Question: I need a custom slider something like below
I need to start my slider after some padding, and need same padding after slider reaches end i.e;slider value 100, by filling same maximum and minimum track image of slider even in this padding area as shown in the above image.
In other words Slider has to start virtually after some padding and end before some padding value.
How to achieve this? any help is appreciated in advance.
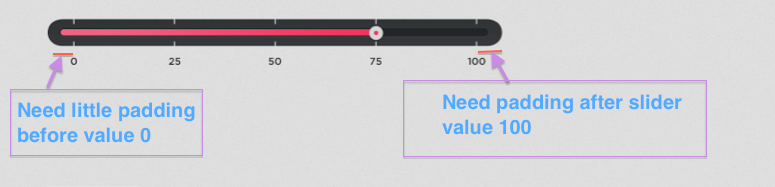
Answer: The key is to provide a mapping function that converts a value to a slider setting, and vice versa. Thus you never use the slider value directly, only the mapped value.
You set the left value to -10 and the right to 110. The mapping f returns 0 for values <= 0, 100 for >= 100, and the real value for ant thing else.